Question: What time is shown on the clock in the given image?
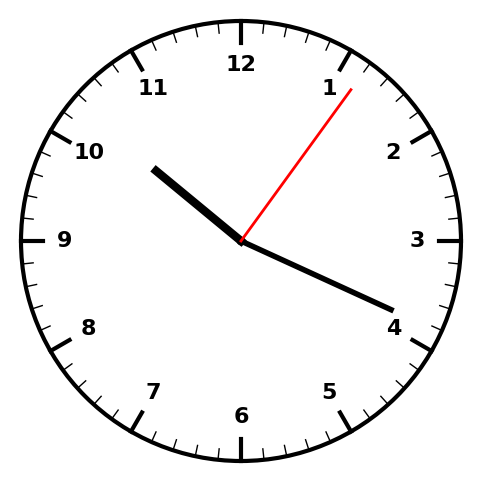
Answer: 10:19:06